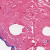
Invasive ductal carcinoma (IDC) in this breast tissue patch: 0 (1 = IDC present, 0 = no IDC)